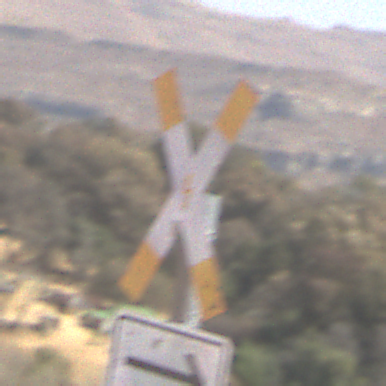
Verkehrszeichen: Andreaskreuz
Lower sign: RichtungsangabeDurchPfeile4
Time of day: Midday
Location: Outdoor (Nature)
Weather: PartlyCloudy
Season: NotSpecified
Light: Natural